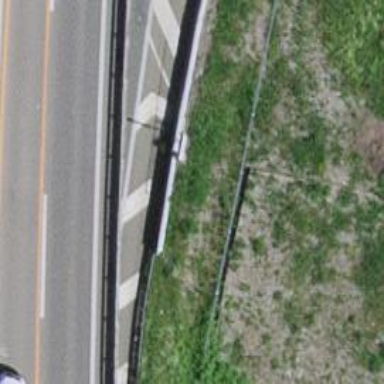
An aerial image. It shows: Jersey barrier.